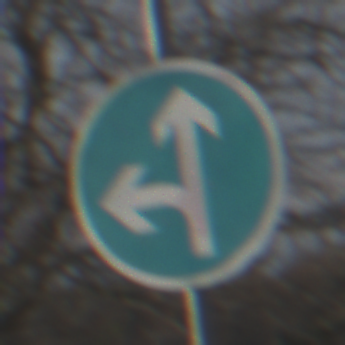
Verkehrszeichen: VorgeschriebeneFahrtrichtungGeradeausOderLinks
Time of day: MorningAfternoon
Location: Outdoor (Nature)
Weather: PartlyCloudy
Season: NotSpecified
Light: Natural